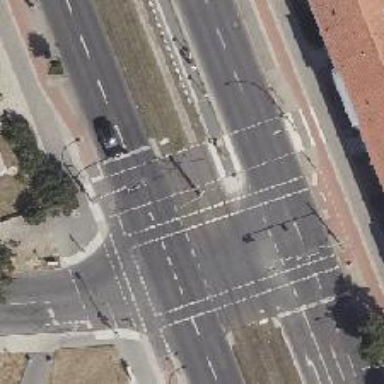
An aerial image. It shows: Asphalt footway with crossing that has traffic signals and island.